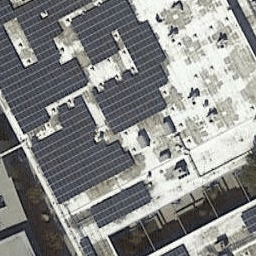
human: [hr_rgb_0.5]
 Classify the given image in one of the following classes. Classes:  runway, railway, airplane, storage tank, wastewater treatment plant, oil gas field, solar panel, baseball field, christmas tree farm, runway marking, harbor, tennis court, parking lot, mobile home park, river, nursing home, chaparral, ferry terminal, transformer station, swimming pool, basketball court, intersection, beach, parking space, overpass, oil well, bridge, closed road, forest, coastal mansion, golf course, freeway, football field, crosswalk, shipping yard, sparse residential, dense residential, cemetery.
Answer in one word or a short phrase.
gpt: solar panel